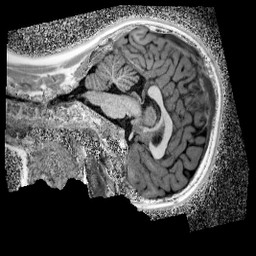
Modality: UNIT1_denoised
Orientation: sagittal
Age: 11
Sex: female
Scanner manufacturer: siemens
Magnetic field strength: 3 T
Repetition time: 4 s
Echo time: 0.00299 s